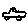
Label: car